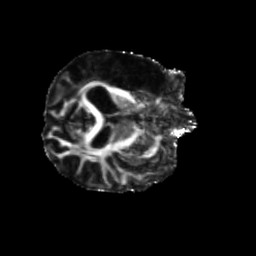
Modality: FA
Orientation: axial
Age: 56
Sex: male
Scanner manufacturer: siemens
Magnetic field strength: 3 T
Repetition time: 5.25 s
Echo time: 0.08 s